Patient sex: F
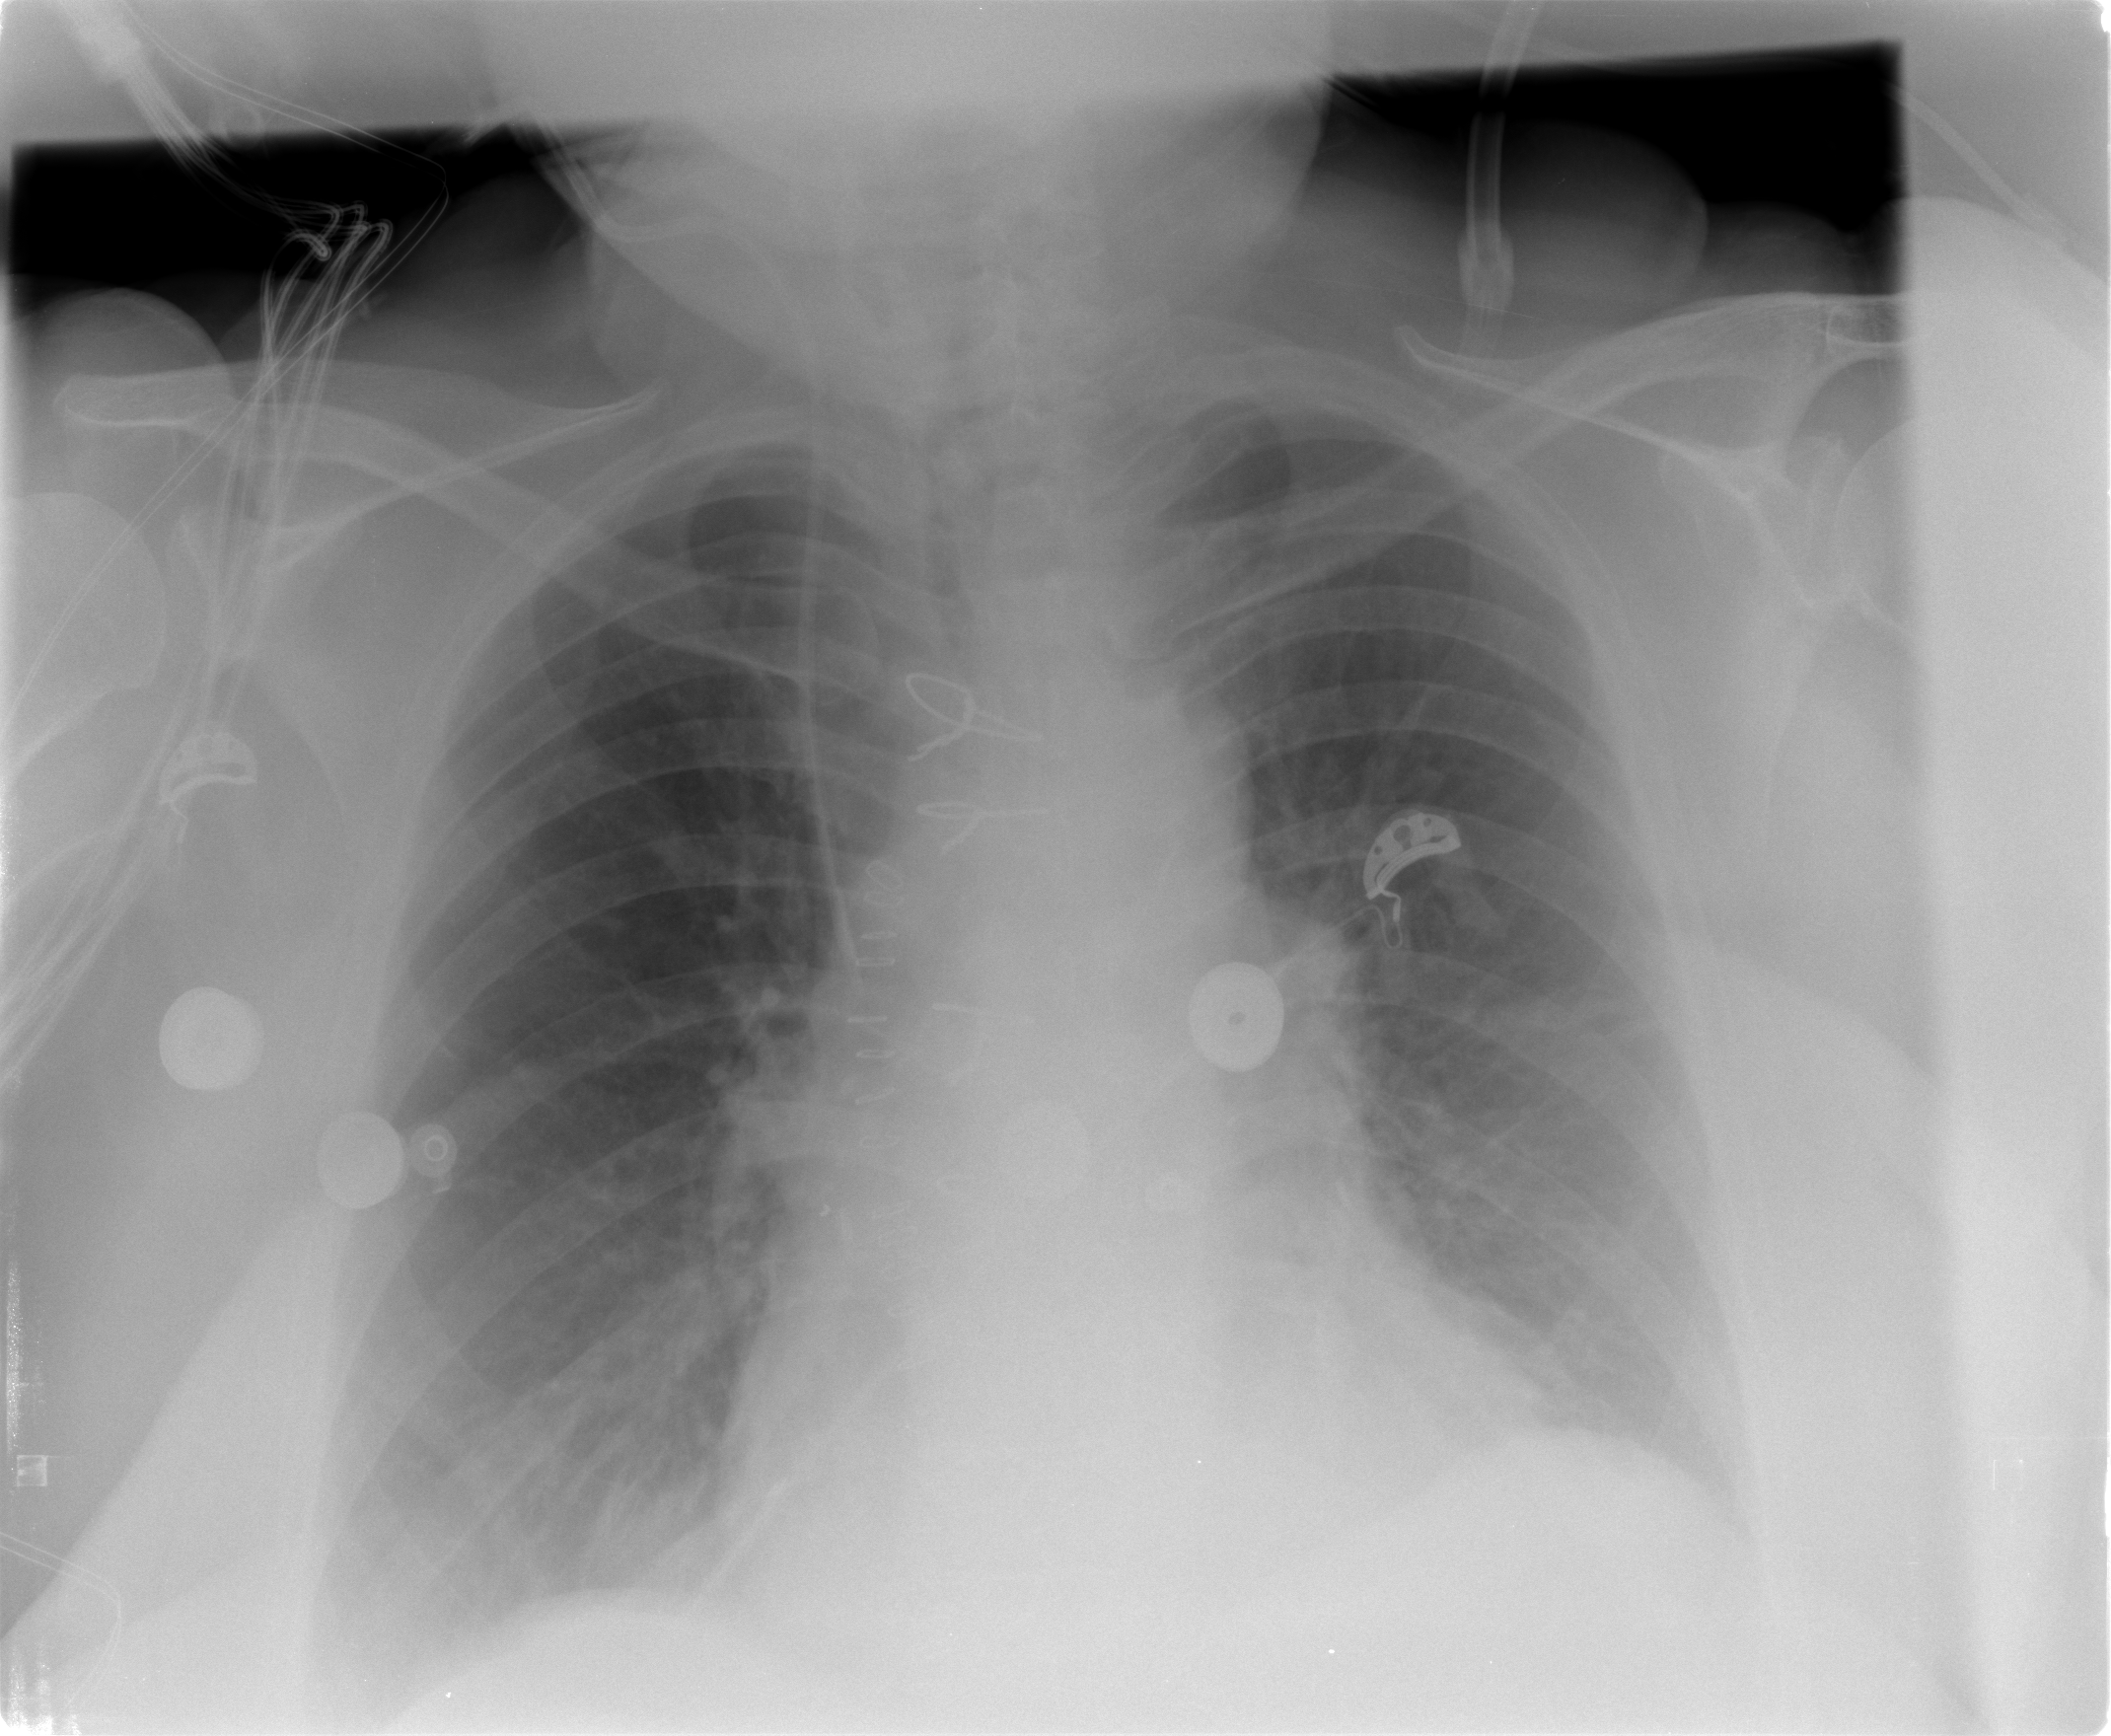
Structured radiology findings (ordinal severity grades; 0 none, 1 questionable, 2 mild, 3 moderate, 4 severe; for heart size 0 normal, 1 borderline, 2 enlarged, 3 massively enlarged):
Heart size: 1
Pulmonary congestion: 0
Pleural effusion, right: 0
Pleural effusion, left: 0
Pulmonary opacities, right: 0
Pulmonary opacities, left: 0
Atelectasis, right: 2
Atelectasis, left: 2